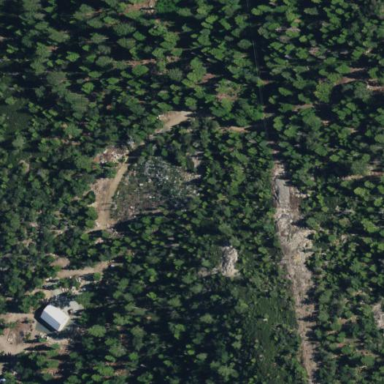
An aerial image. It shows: Evergreen needle-leaved forest.